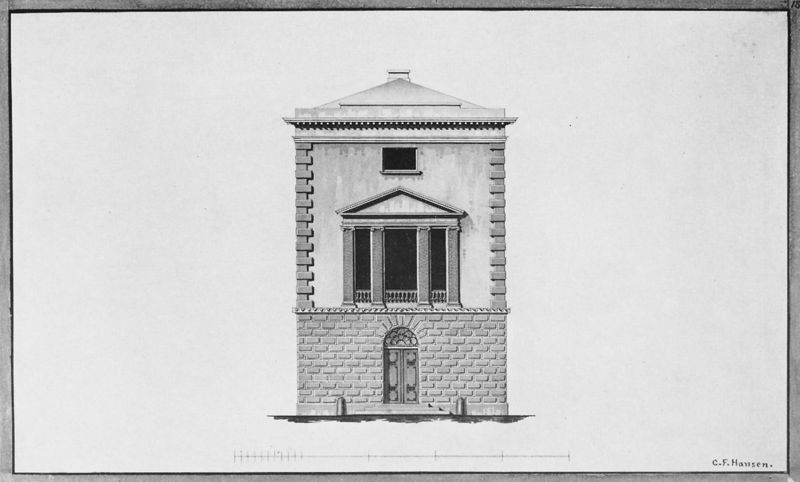
Titel: Wohnhaus C. F. Hansen in Altona, Palmaille 116, Straßenfront
Künstler: Christian Frederik Hansen
Institution: Kopenhagen, Kunstakademie
Schlagwörter: gestein, fenster, pfeiler, säule, säulen, tür, zeichnung, dach, haus, architektur, stein, türbogen, klassizismus, schornstein, turm, fassade, giebel, mauer, ziegel, backstein, platz, fotografie, eingang, erker, antike, palast, fries, sandstein, griechenland, zentrum, balluster, fronton